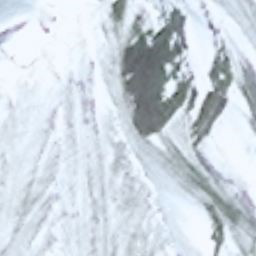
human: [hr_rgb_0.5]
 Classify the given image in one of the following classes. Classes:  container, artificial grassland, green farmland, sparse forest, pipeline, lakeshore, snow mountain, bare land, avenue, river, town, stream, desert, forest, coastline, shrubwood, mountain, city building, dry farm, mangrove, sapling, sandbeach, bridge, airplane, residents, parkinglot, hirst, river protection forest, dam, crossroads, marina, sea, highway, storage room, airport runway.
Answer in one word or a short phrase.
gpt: snow mountain